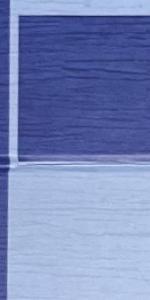
Label: Empty